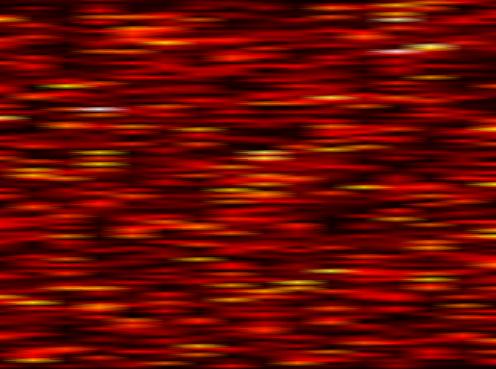
Label: OFDM